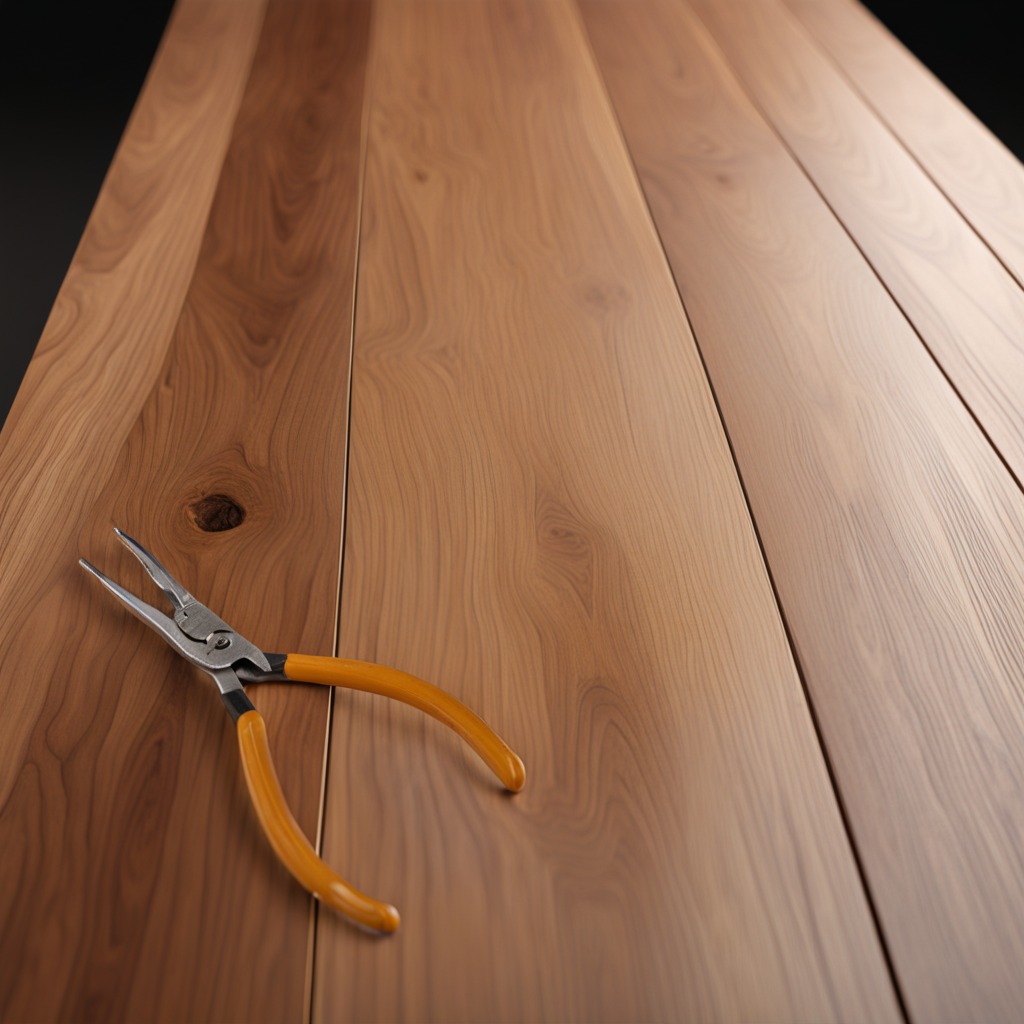
A plier is lying on a wooden table in a carpentry studio.